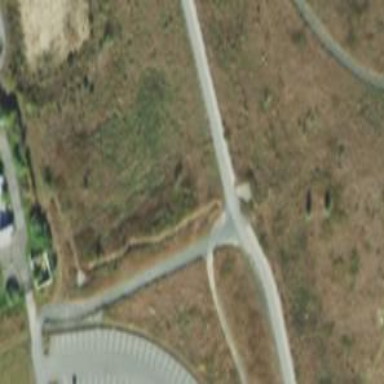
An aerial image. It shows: Footway road with cycle track.